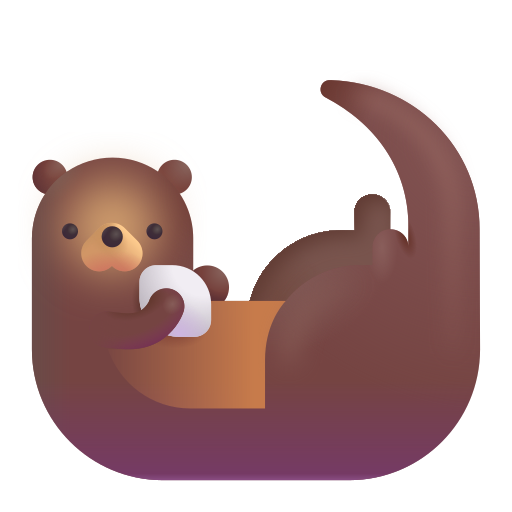
otter color